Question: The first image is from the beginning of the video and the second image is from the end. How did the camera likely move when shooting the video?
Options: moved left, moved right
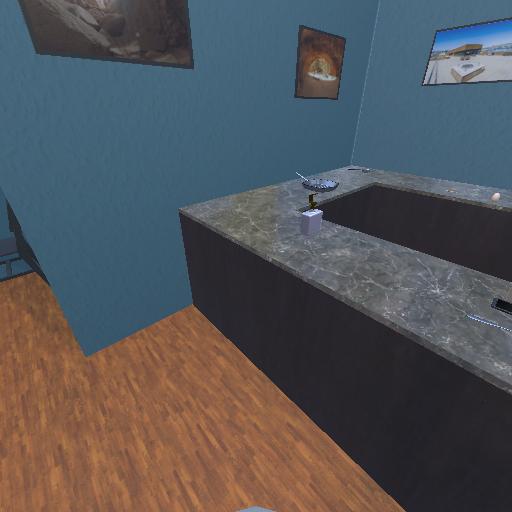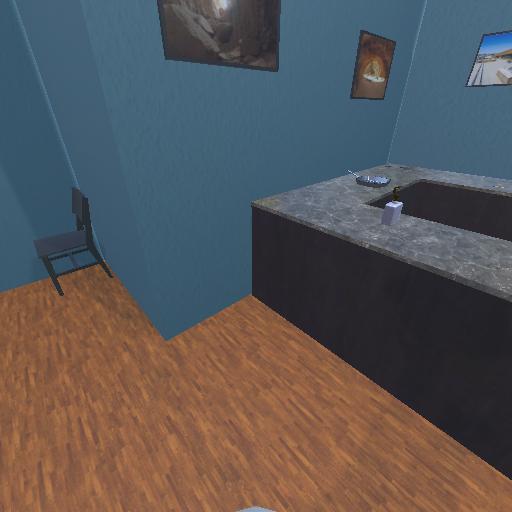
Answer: moved left